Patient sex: M
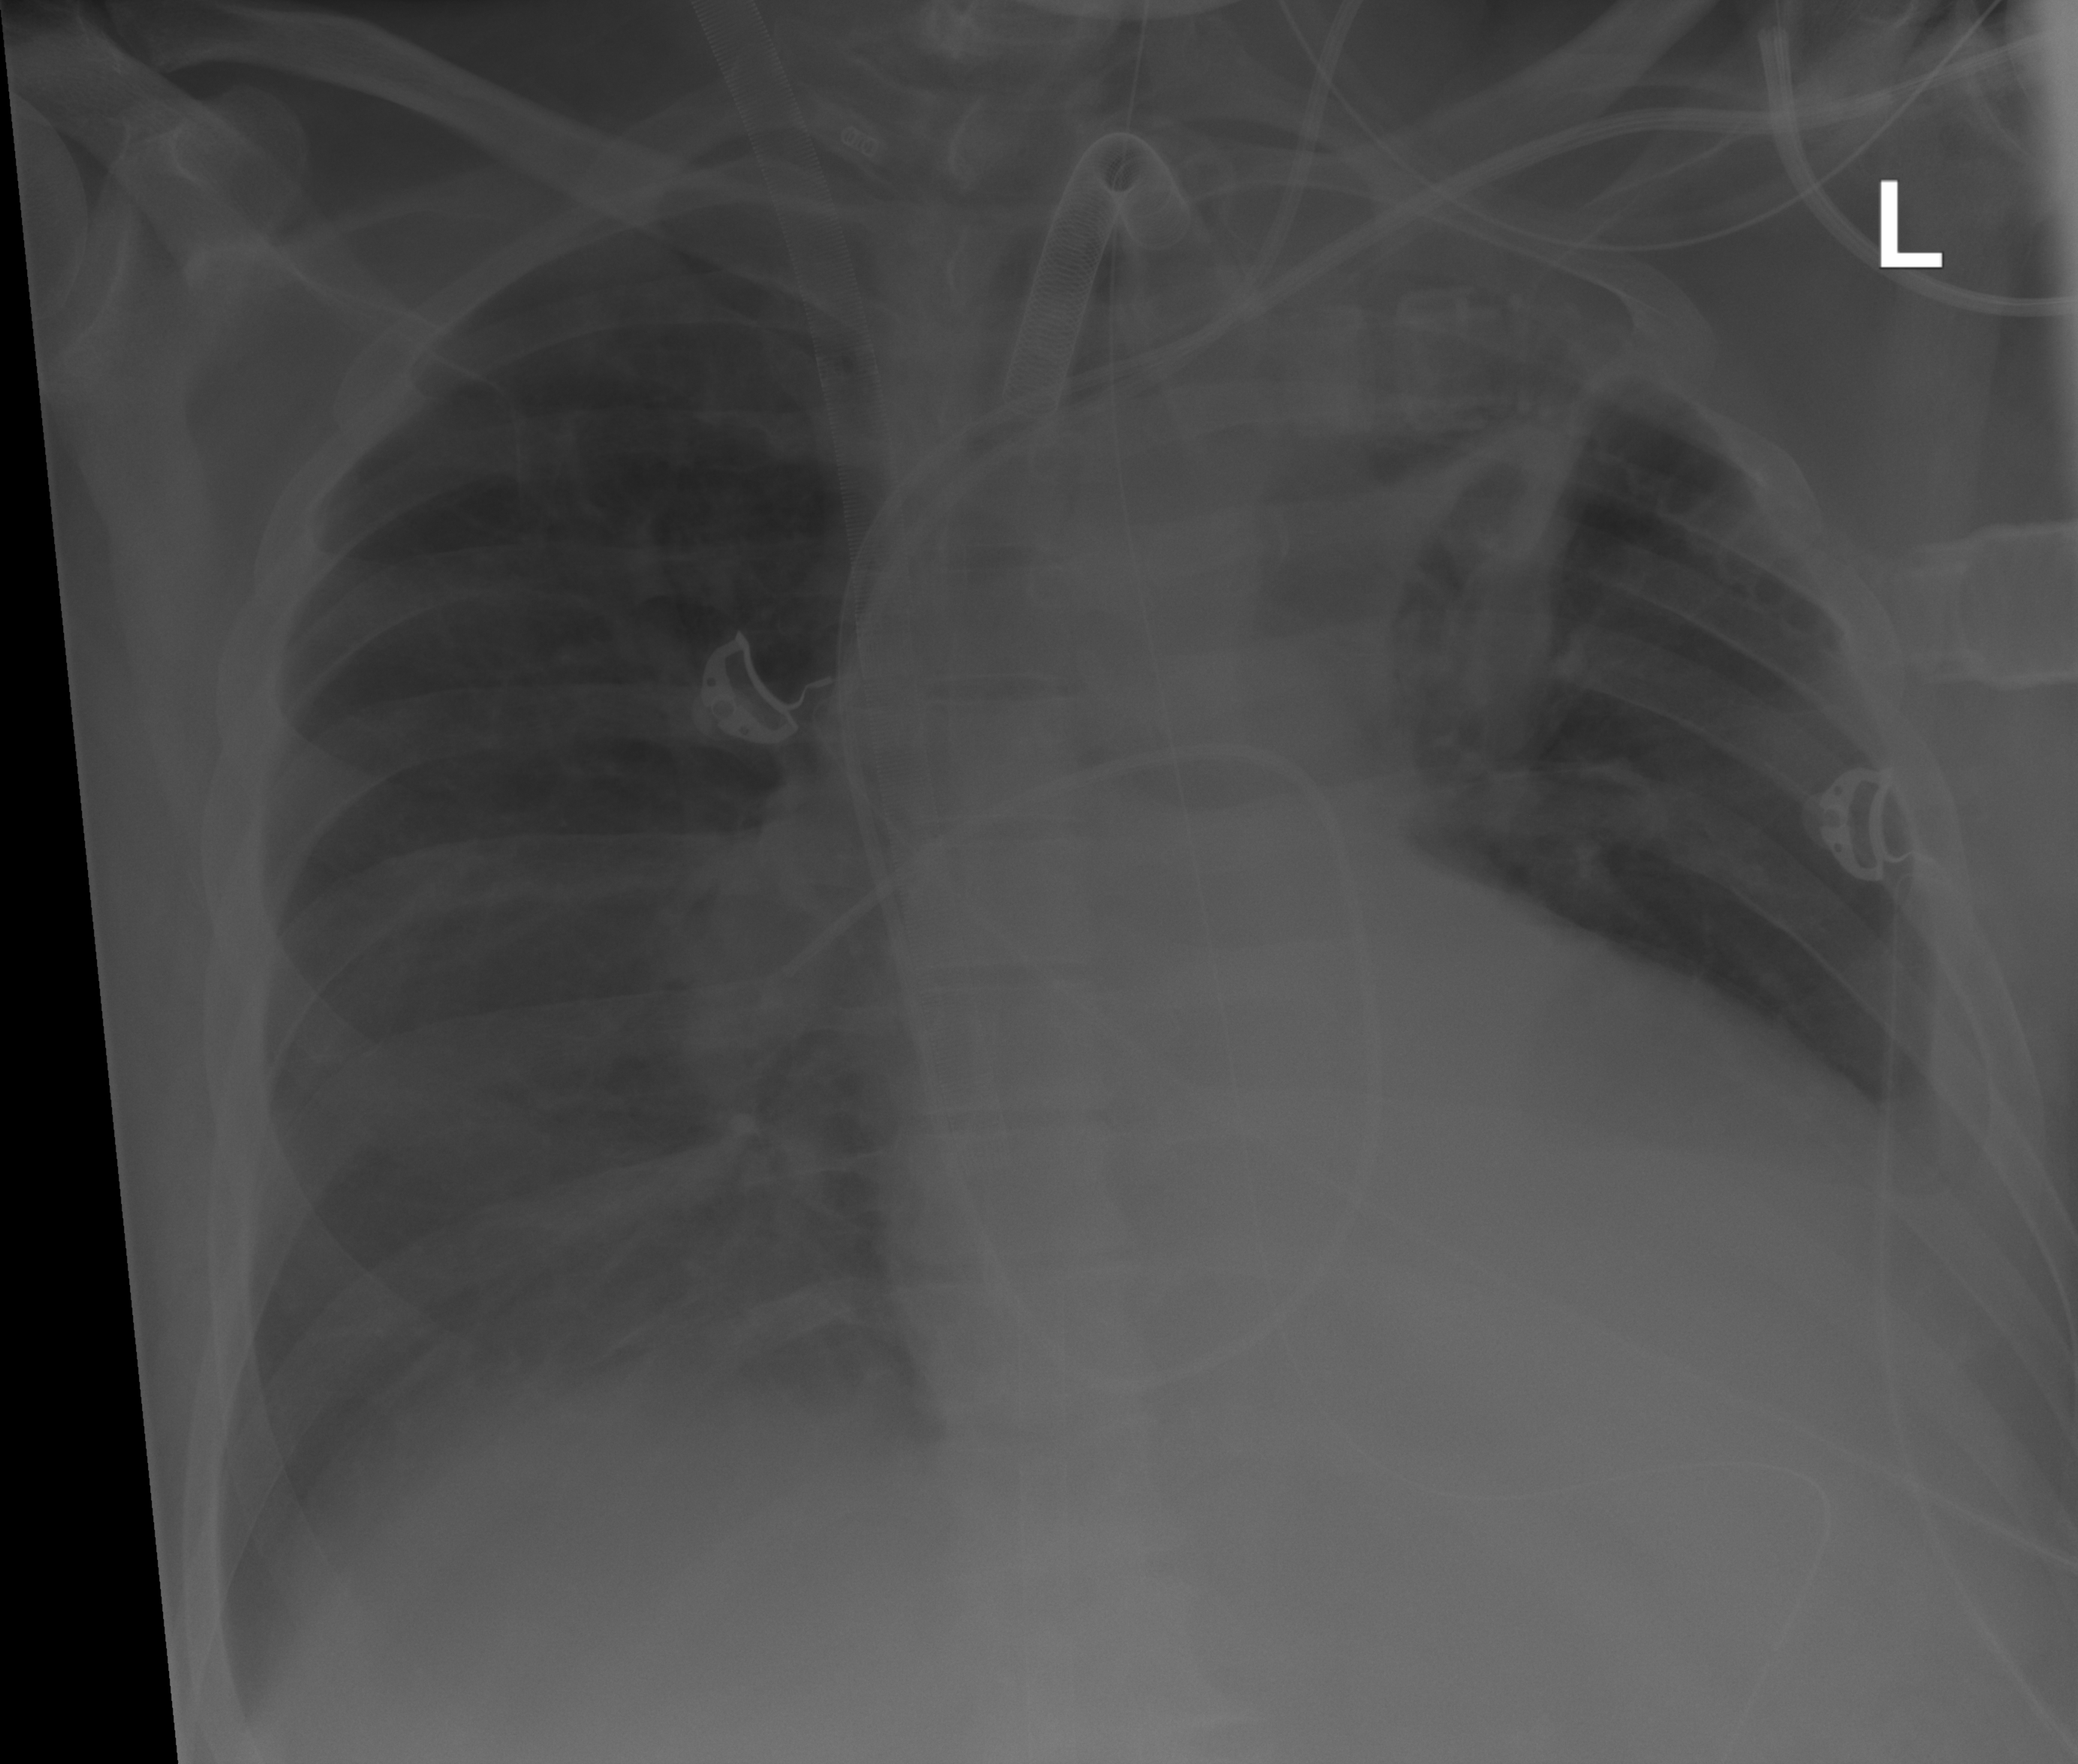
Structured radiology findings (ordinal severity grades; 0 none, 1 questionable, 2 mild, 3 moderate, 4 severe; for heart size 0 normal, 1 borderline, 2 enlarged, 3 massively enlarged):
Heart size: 2
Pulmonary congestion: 1
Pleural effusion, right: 1
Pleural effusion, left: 2
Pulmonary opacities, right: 0
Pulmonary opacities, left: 0
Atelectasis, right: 2
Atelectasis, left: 2